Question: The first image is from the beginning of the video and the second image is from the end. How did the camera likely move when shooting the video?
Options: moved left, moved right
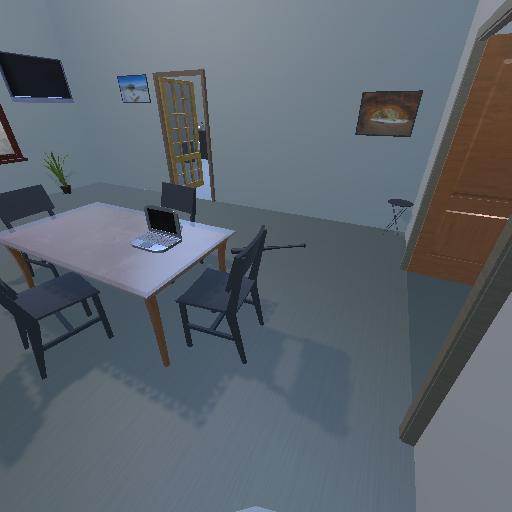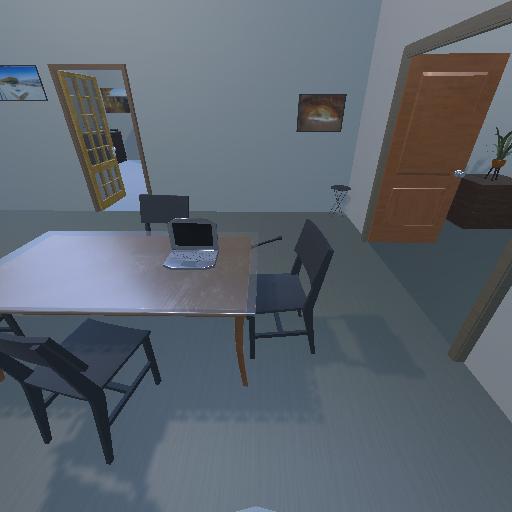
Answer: moved left